Interaction volume radius: 10 \u00c5
Interaction volume height: 15 \u00c5
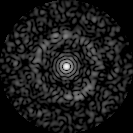
Disorder parameter: 0.8095